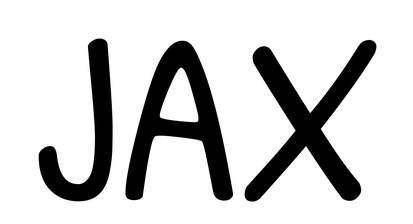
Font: PatrickHand-Regular